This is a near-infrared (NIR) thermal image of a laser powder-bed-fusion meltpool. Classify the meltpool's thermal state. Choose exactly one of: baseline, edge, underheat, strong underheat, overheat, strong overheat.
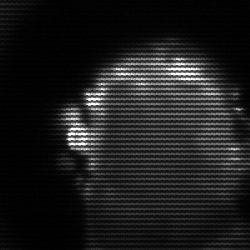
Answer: baseline